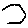
Label: hexagon